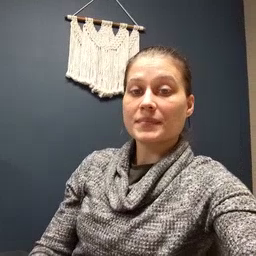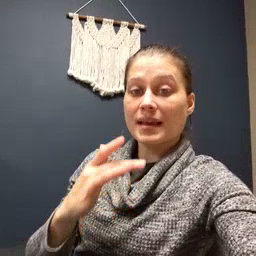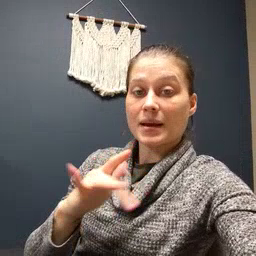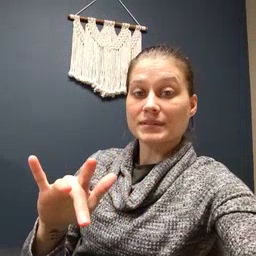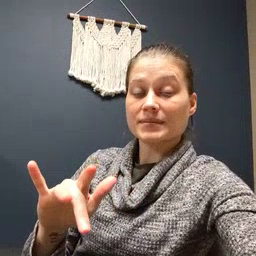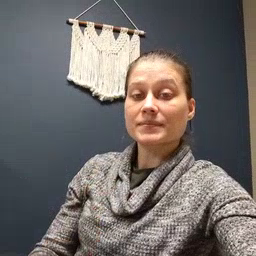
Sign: empty